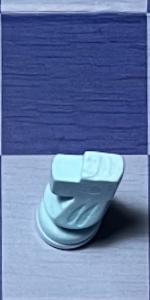
Label: Knight_White